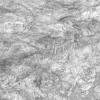
Atmospheric dust classification: not_dusty